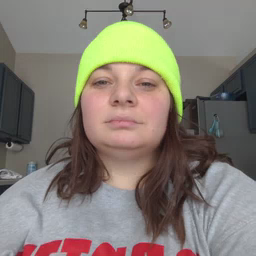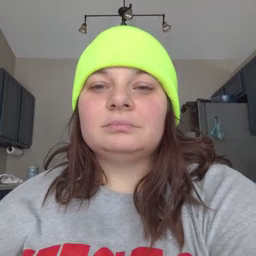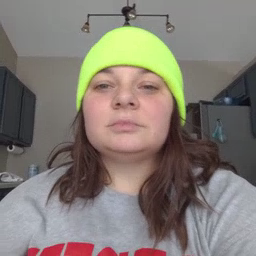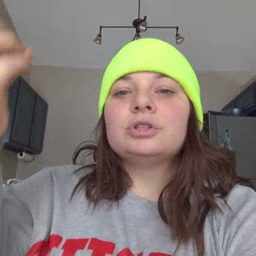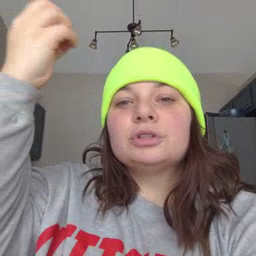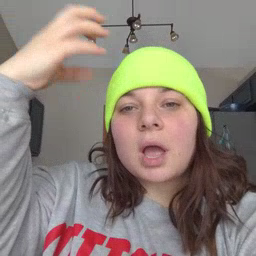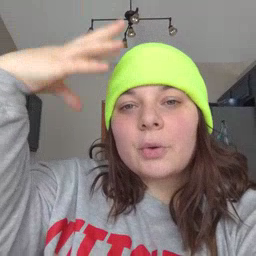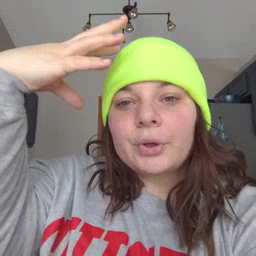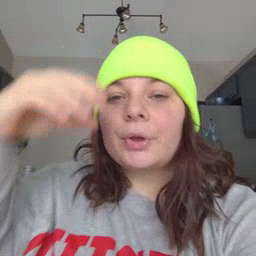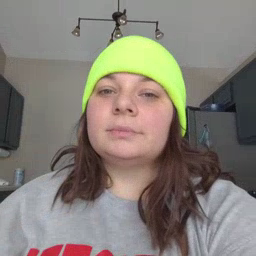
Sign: shower